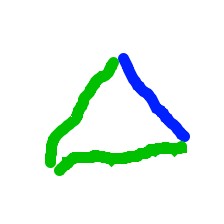
Shape: triangle